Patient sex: M
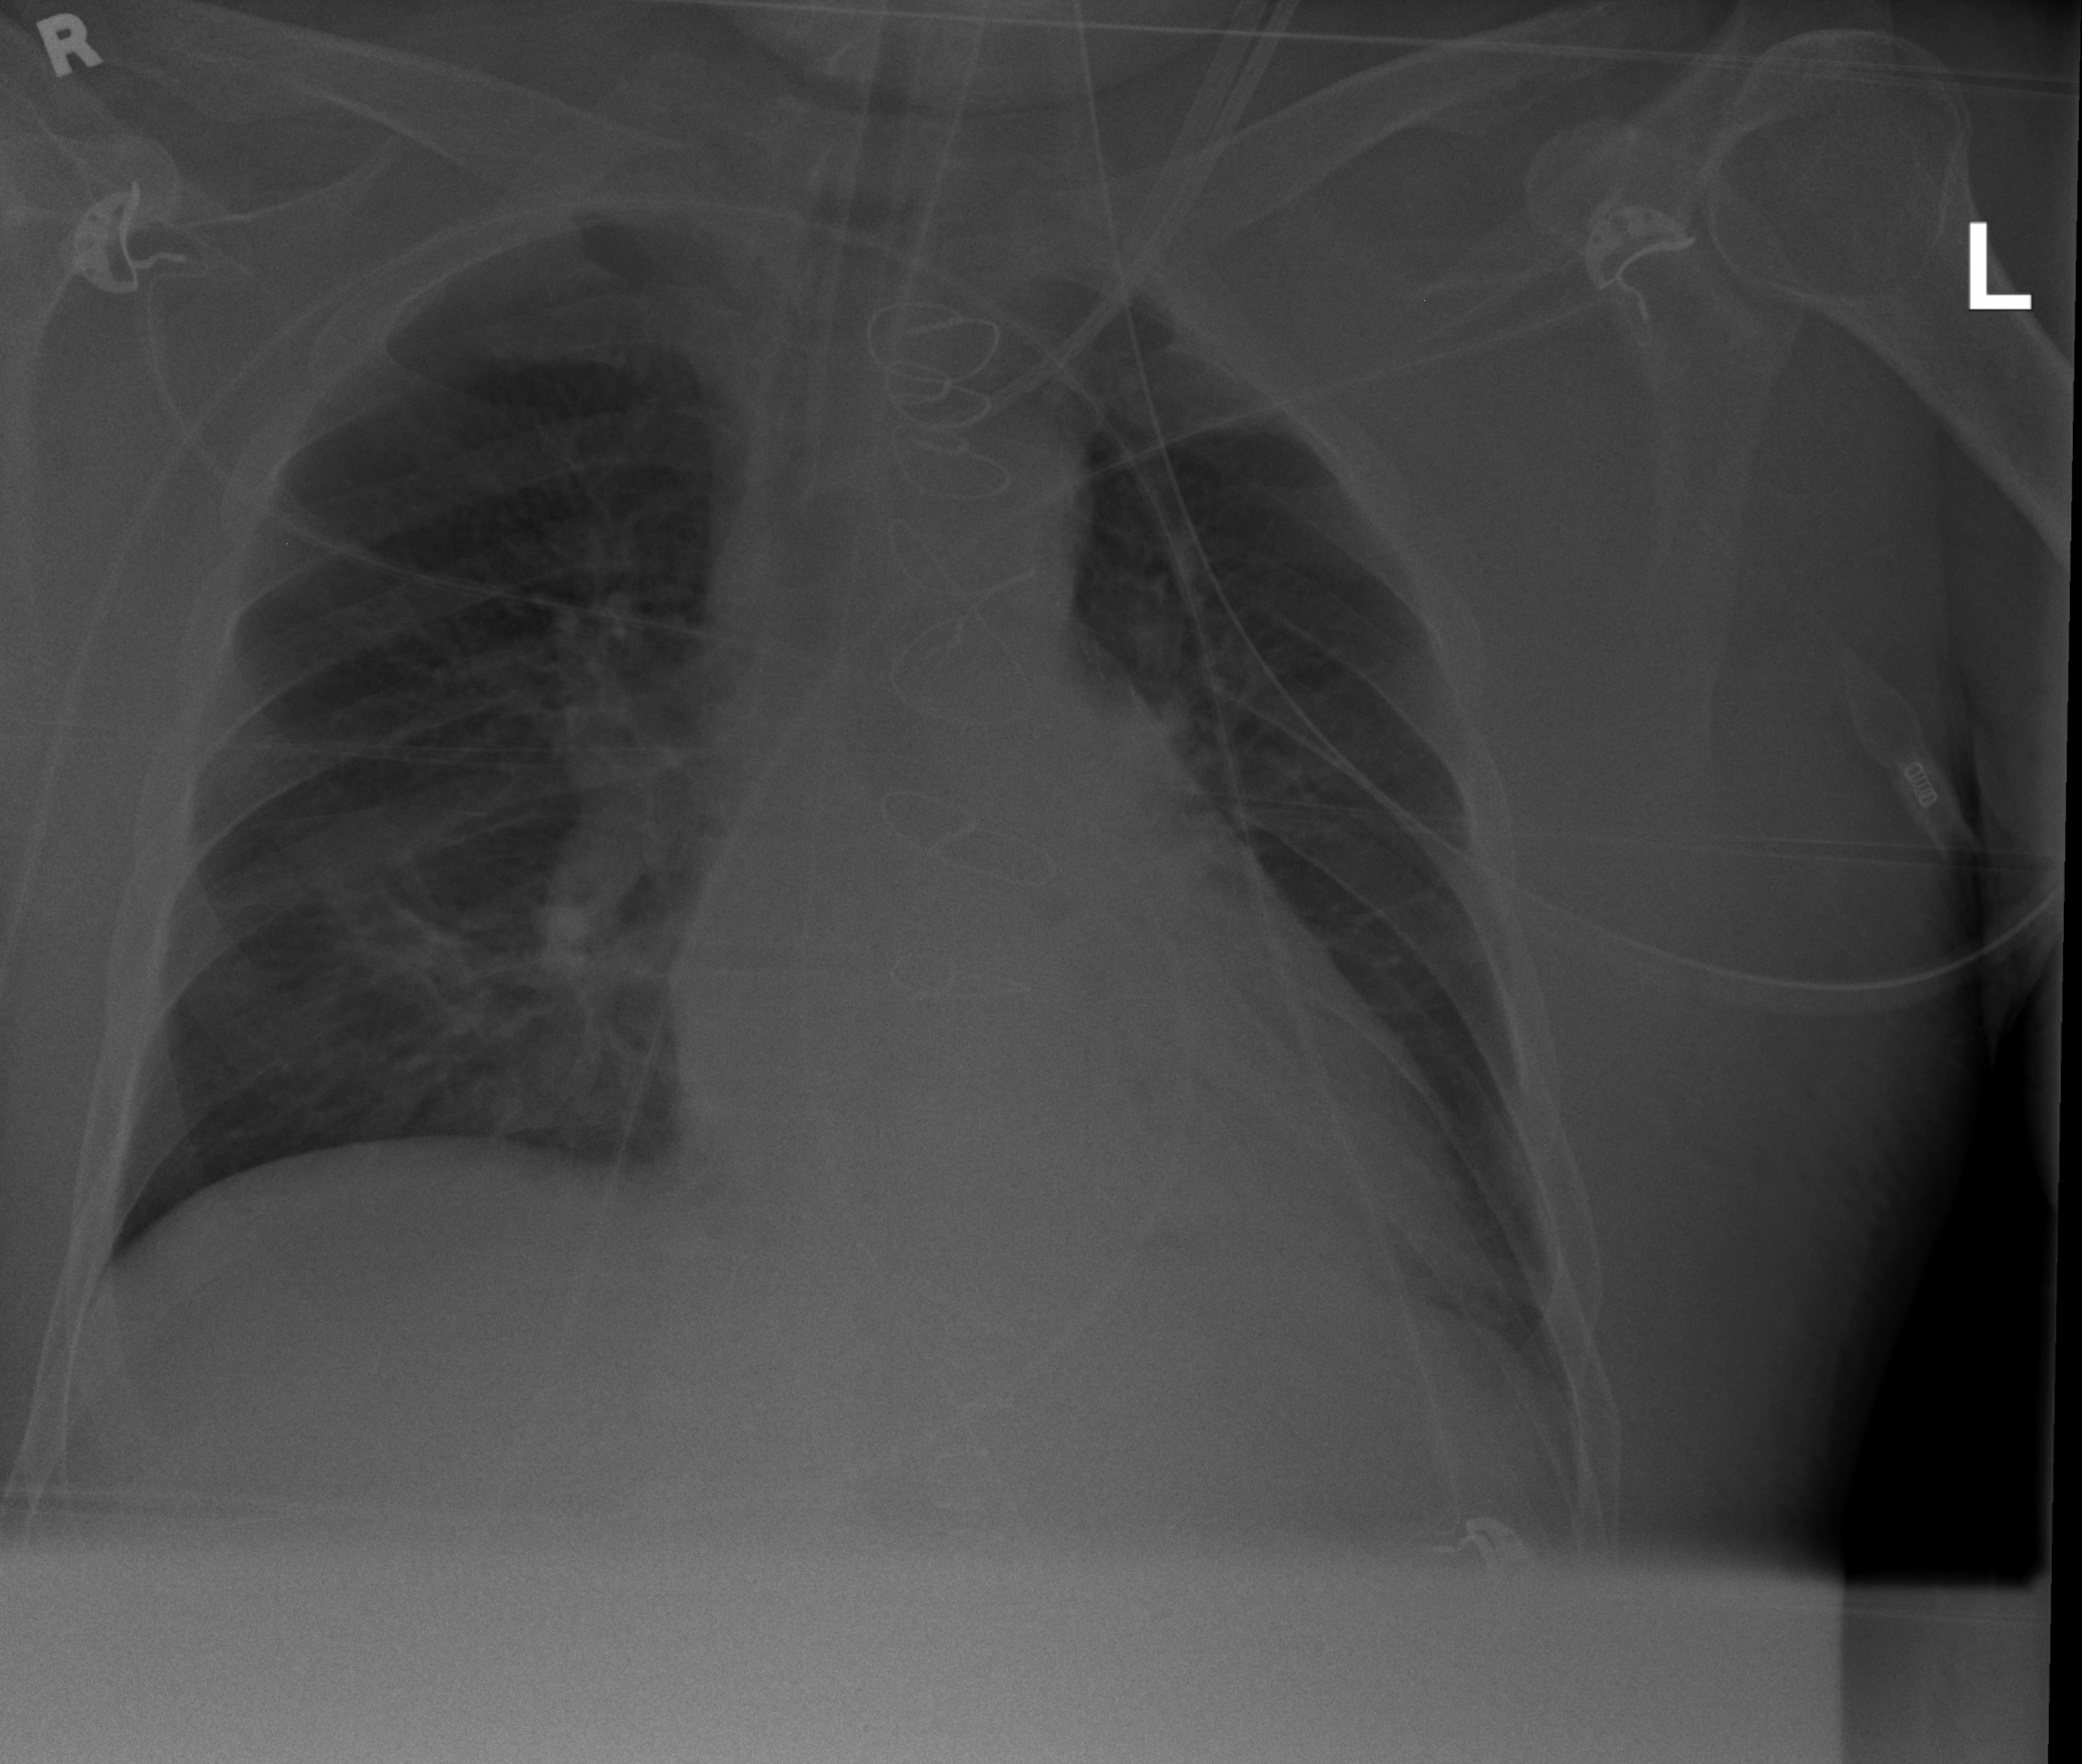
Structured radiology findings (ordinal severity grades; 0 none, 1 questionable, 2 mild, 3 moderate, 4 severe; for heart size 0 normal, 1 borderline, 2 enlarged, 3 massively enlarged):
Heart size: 1
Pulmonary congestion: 2
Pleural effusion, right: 0
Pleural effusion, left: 0
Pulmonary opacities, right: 0
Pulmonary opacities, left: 0
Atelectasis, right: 2
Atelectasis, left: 2